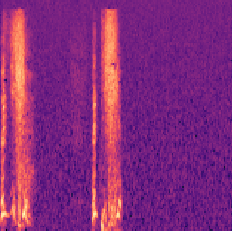
Sound class: Person sneeze